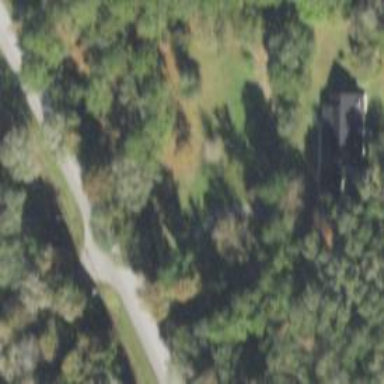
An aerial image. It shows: Driveway leading to service road.